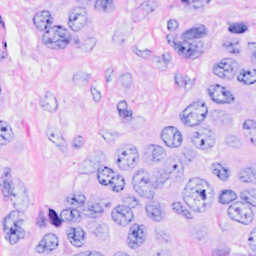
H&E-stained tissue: Breast